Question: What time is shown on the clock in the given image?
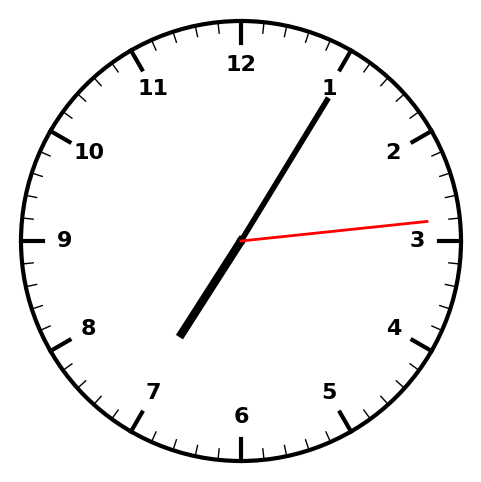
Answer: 07:05:14